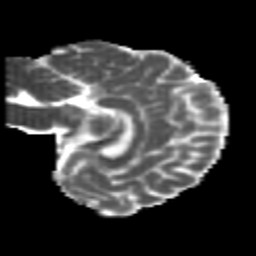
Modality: MD
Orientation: sagittal
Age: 20
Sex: female
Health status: healthy
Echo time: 0.074 s